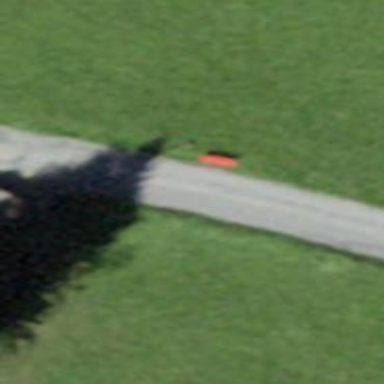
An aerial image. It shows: Bench.